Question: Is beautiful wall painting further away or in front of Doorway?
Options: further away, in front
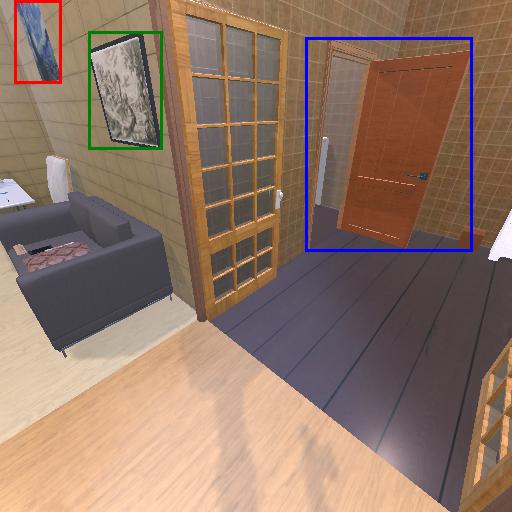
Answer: further away